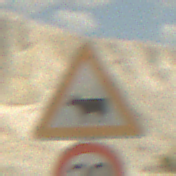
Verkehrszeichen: ViehtriebRechts
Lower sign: Geschwindigkeit30
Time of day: Midday
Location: Outdoor (Beach)
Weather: PartlyCloudy
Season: NotSpecified
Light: Natural